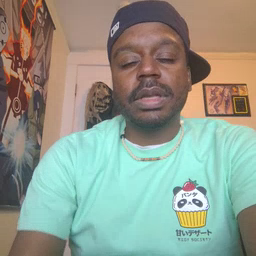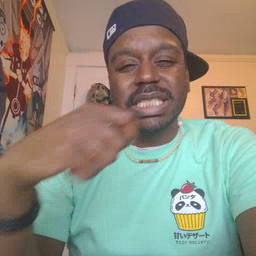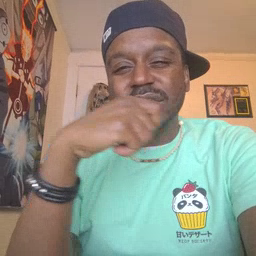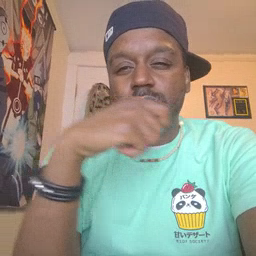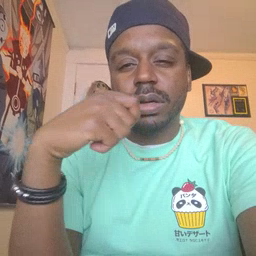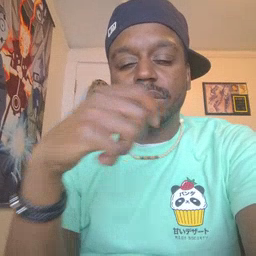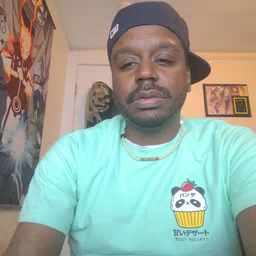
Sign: toothbrush